Field crop: tomato
Growth stage: 1
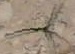
Species: cyperus